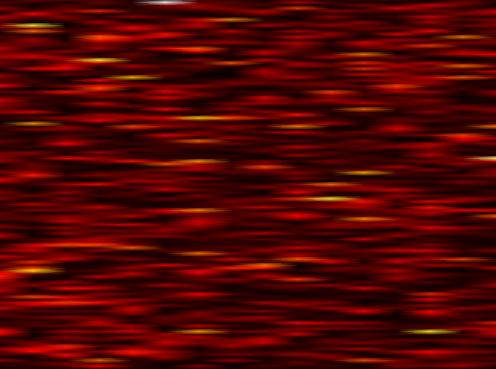
Label: WOLA